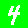
Digit: 4